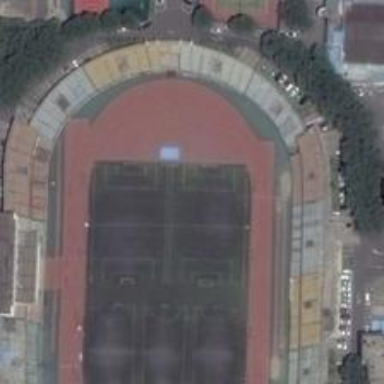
It is a large stadium, with a number of basketball courts, tennis courts and swimming pools surrounded .